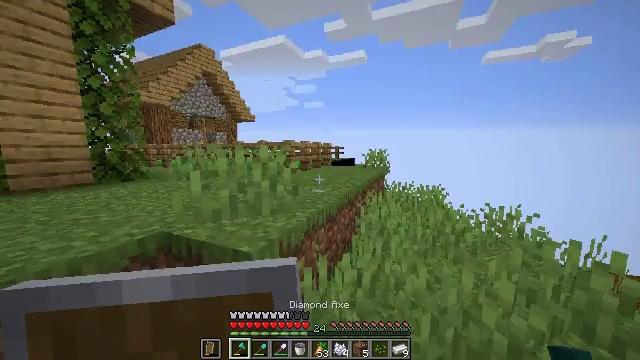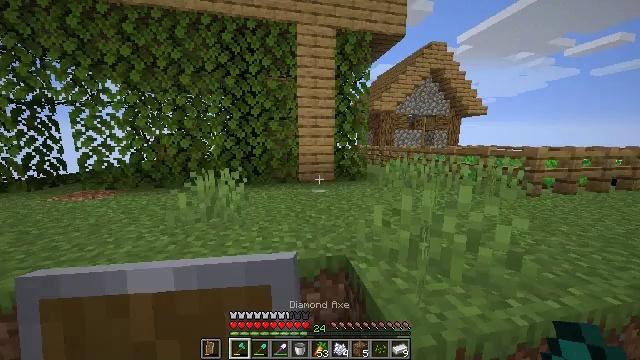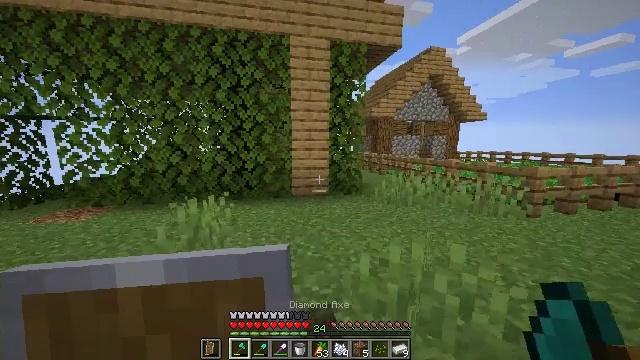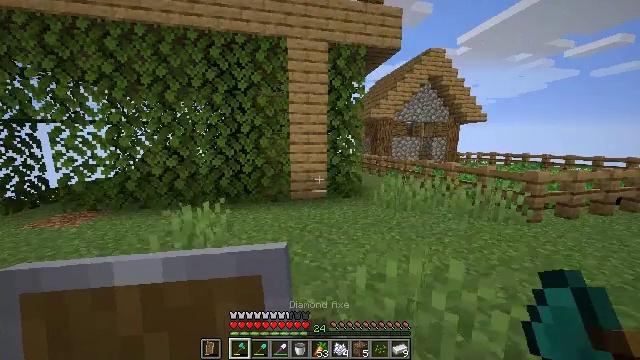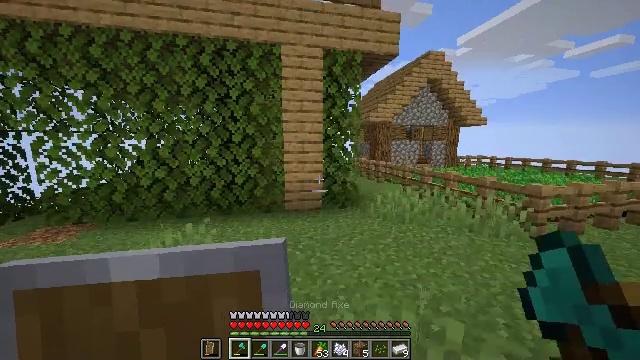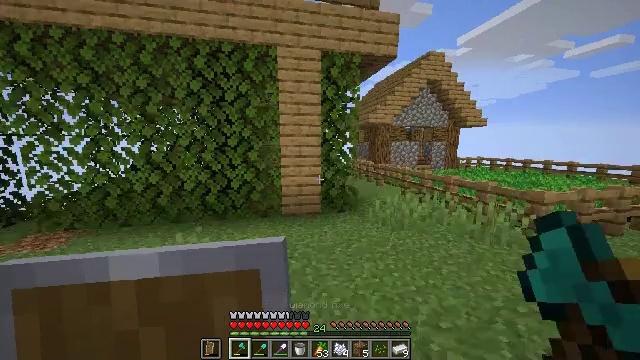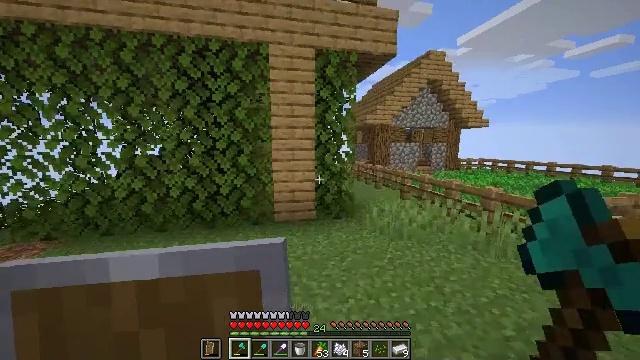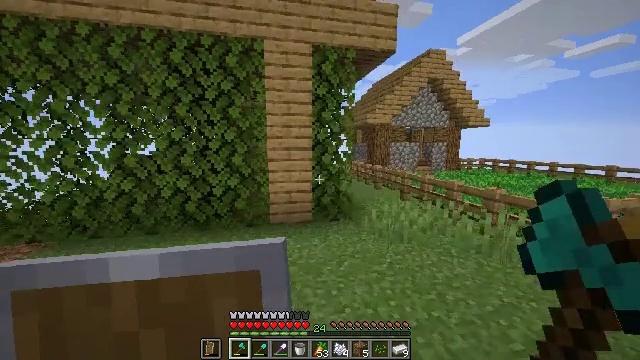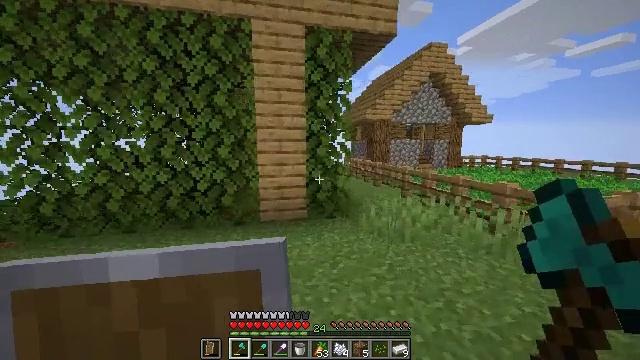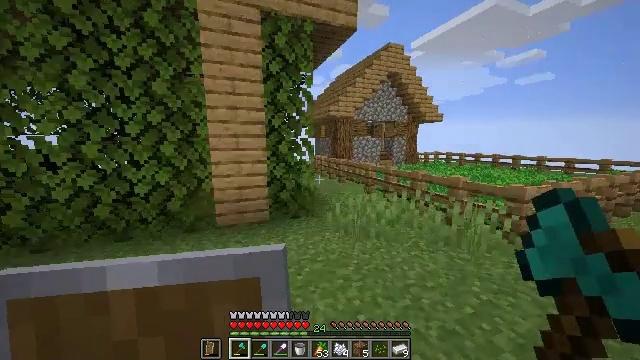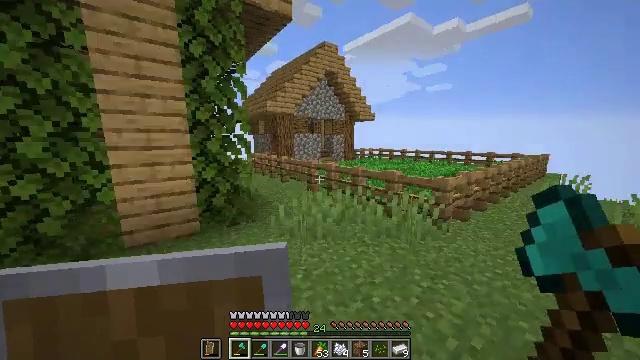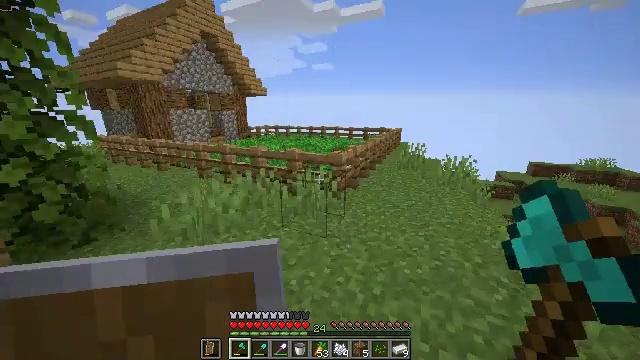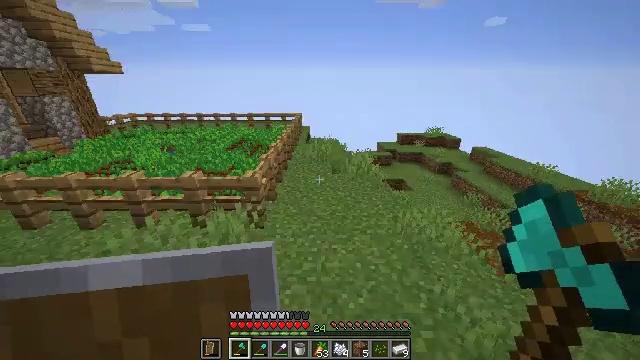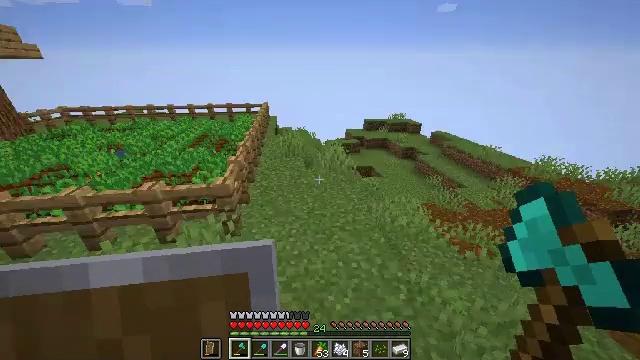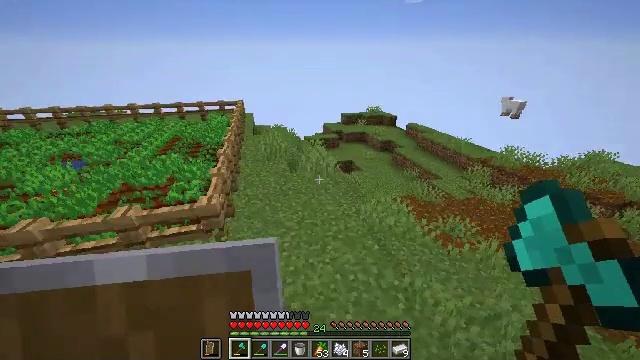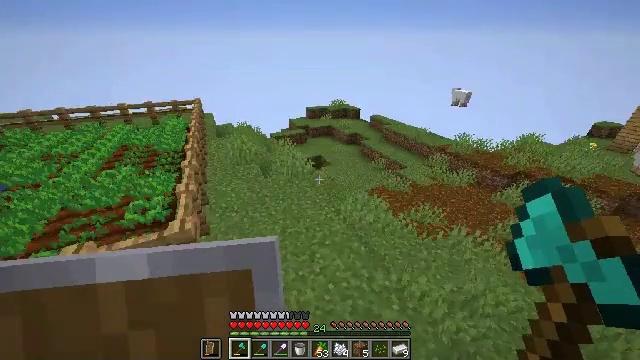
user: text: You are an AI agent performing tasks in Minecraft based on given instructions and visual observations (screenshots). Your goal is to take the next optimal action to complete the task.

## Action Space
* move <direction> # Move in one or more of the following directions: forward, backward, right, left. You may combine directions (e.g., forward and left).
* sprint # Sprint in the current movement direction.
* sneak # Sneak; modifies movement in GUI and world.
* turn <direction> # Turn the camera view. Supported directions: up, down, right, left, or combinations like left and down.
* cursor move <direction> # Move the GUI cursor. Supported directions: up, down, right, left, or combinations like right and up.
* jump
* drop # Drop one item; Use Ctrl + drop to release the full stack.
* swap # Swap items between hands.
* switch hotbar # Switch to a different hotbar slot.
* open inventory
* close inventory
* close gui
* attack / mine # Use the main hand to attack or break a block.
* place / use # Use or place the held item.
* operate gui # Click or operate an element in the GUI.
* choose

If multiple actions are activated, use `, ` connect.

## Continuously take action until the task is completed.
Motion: motion action
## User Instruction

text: Mine the fully grown carrots.
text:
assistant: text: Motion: move forward and move right, sprint, turn left and down, jump
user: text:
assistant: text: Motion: move forward, sprint, jump
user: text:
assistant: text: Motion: move forward, sprint, jump
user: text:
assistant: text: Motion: move forward, sprint, jump
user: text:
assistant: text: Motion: move forward, sprint, jump
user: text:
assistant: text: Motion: move forward, sprint, jump
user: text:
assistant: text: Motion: move forward, sprint, jump
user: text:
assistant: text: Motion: move forward, sprint, jump
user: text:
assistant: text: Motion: move forward, sprint, turn right, jump
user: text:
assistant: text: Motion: move forward, sprint, turn right, jump
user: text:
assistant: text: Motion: move forward, sprint, turn right and down, jump
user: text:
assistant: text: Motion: move forward, sprint, turn right and down, jump
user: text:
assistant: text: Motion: move forward, sprint, turn right and down, jump
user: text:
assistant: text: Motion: move forward, sprint, turn right and down, jump
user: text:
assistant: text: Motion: move forward, sprint, turn right and down, jump
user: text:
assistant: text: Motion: move forward, sprint, turn right, jump
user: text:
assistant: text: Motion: move forward, sprint, turn right, jump
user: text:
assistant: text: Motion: move forward, sprint, turn right, jump
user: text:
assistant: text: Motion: move forward, sprint, jump
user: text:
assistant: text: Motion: move forward, sprint, jump
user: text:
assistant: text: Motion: move forward, sprint, jump
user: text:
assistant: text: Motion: move forward, sprint
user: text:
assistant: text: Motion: move forward, sprint, turn right and up
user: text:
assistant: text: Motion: move forward, sprint, turn right and up
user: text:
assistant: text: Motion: move forward, sprint, turn right
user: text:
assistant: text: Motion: move forward, sprint, turn left and down
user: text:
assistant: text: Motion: move forward, sprint, turn left
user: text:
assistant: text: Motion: move forward, sprint, turn left and up
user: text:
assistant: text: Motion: move forward, sprint, turn left and up
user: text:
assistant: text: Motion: move forward, sprint, turn up